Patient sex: M
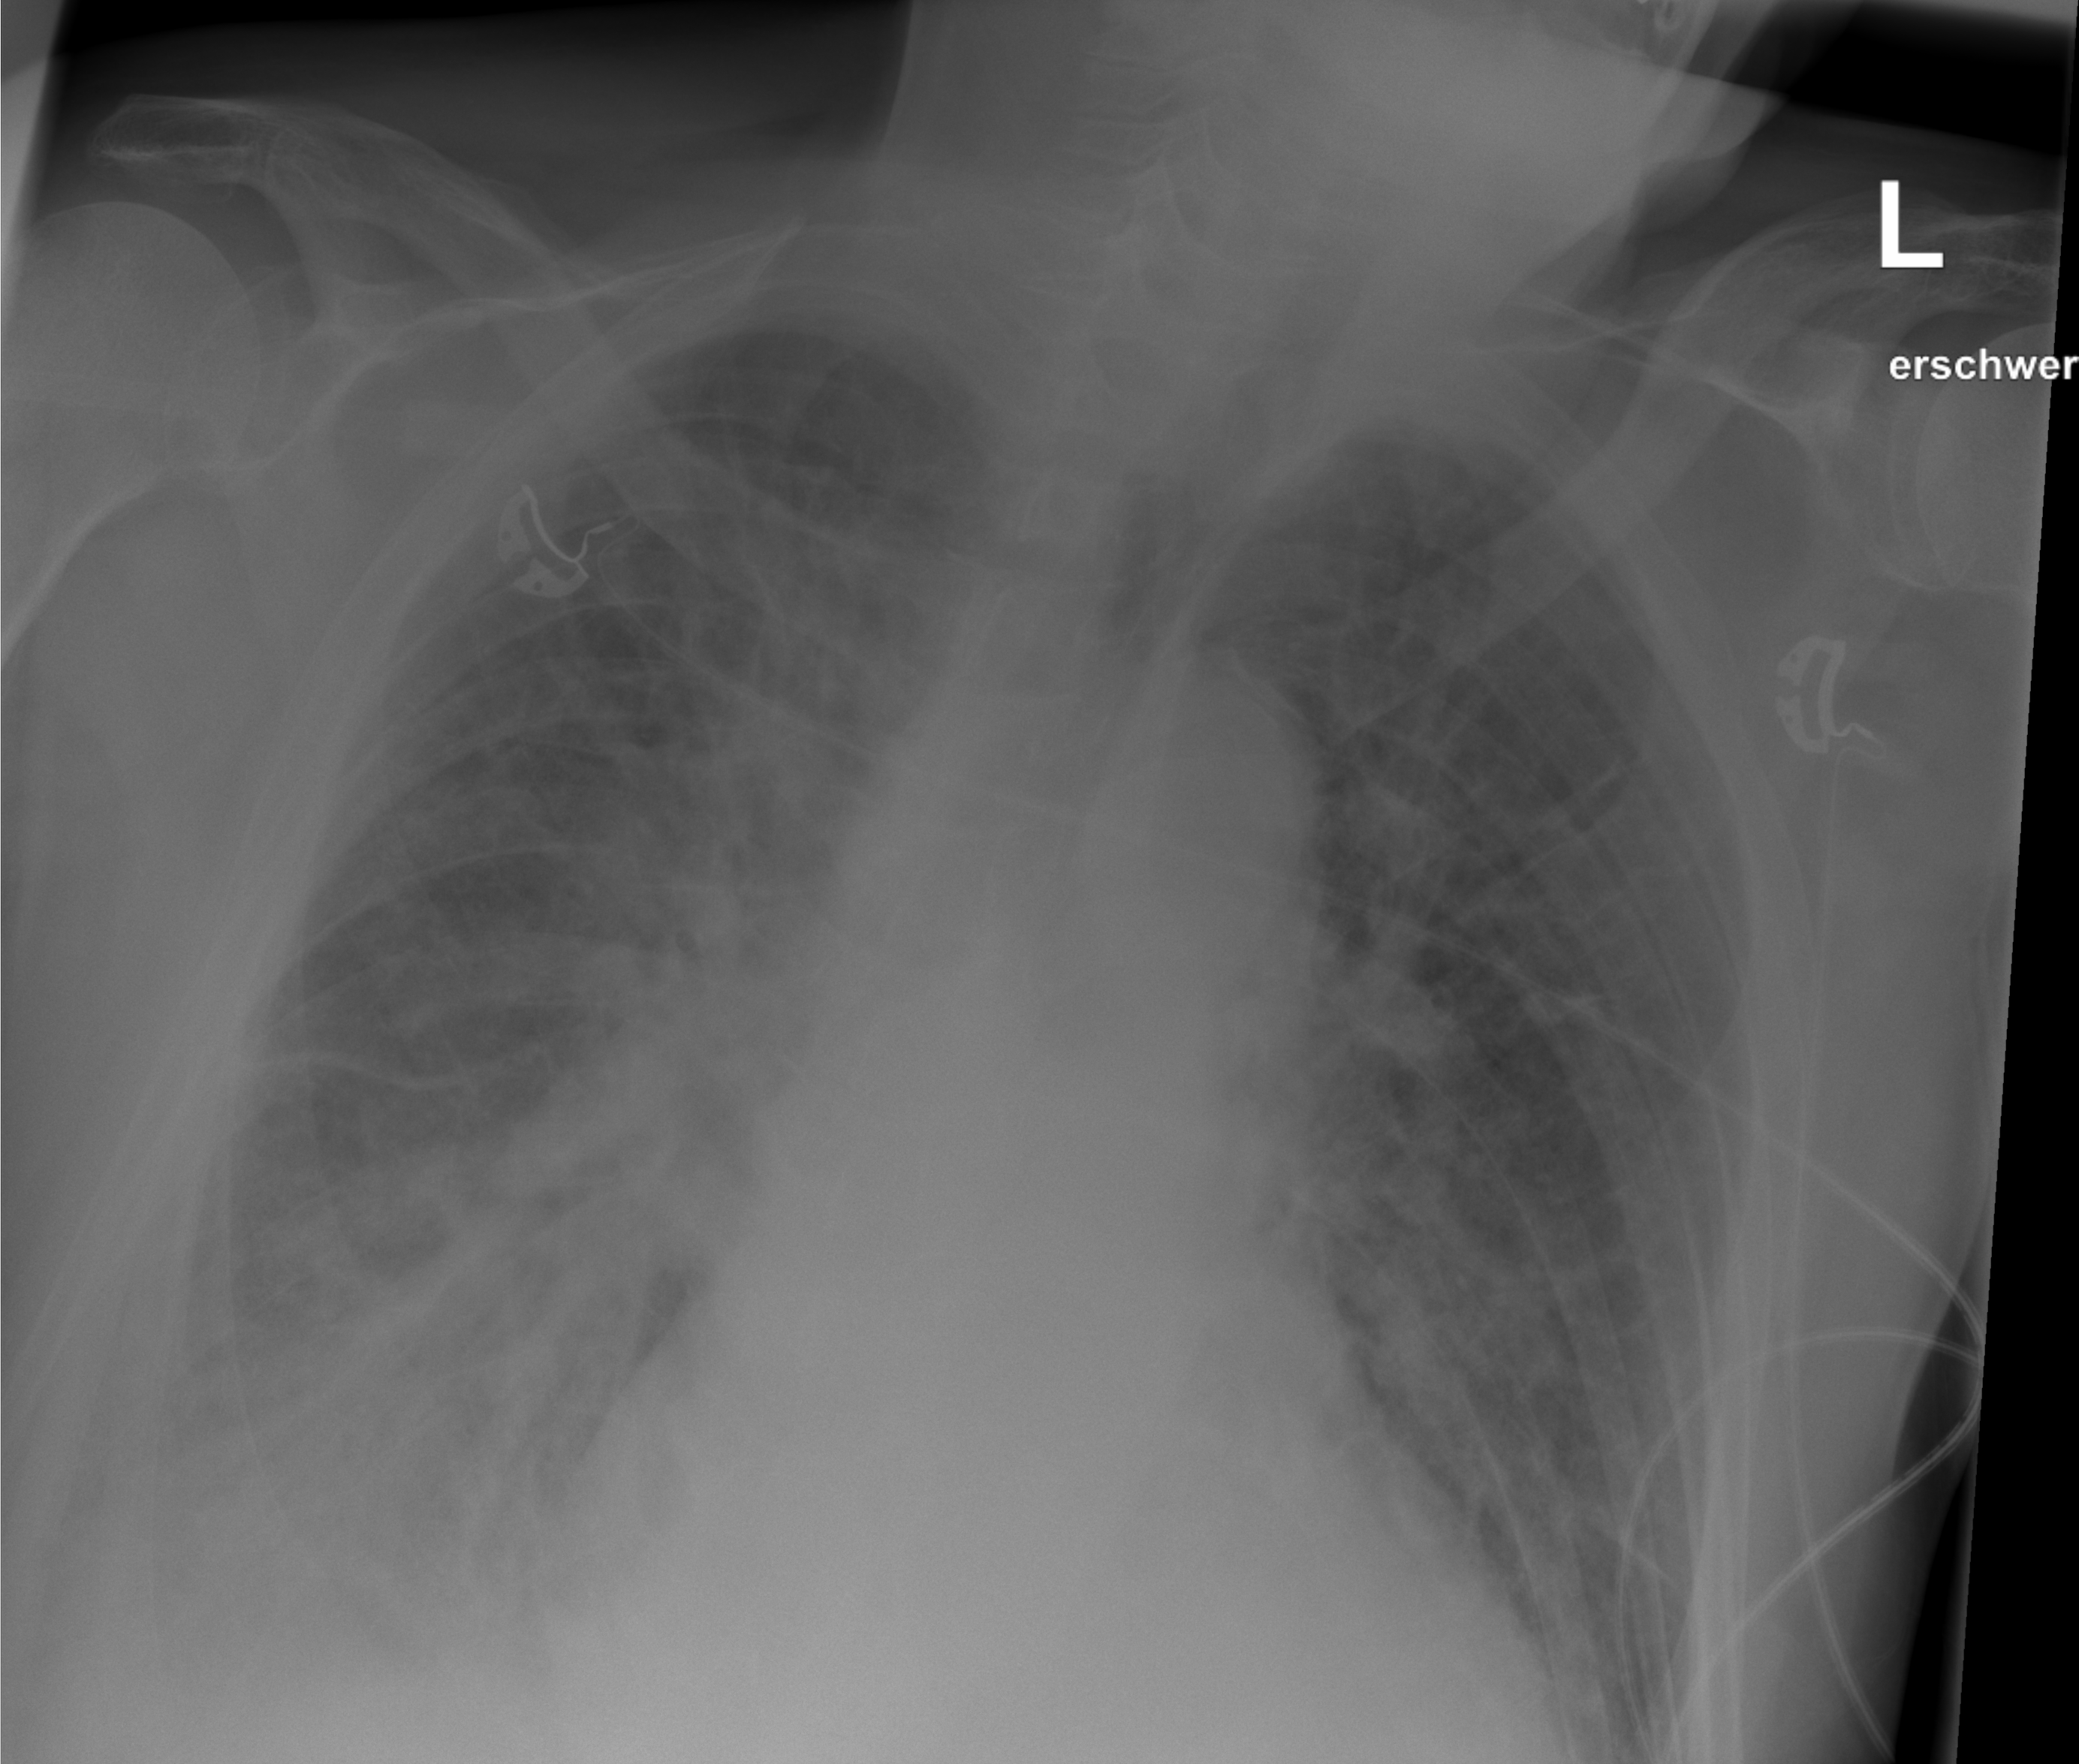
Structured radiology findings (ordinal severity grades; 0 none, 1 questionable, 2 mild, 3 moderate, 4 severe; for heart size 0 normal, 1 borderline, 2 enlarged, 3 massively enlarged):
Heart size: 2
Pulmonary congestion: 3
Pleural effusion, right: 2
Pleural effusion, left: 1
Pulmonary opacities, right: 3
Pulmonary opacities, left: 0
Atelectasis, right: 2
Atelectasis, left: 0